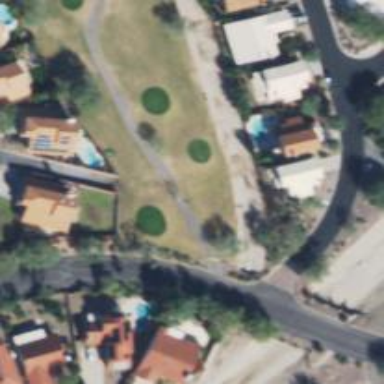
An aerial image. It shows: Golf tee.